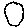
Label: circle